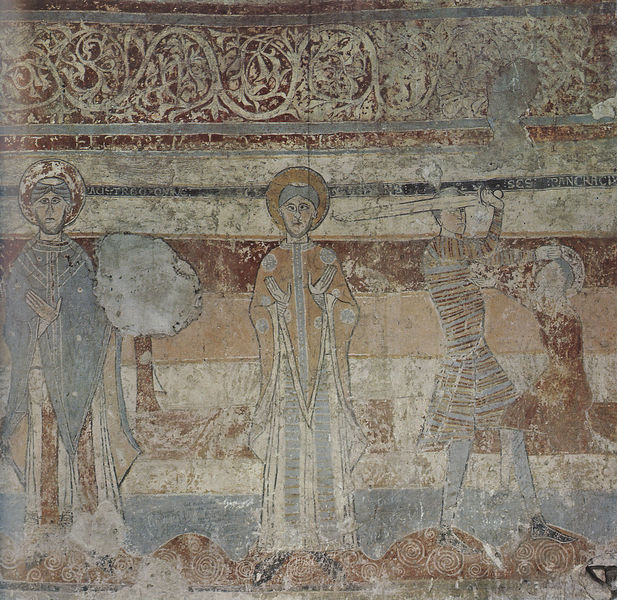
Titel: Abteikirche Saint-Léger
Standort: Soissons, Saint-Léger (EU - F - Picardie)
Schlagwörter: baum, blau, kampf, kopf, mann, umhang, gelb, männer, rot, muster, enthauptung, hände, stamm, kirche, gewand, ranken, relief, schrift, man, schuhe, bischof, inschrift, religion, schwert, schwerter, text, fries, heiligenschein, mittelalter, kreuzzug, heilige, fresko, heilig, turban, mäander, beschädigt, malung